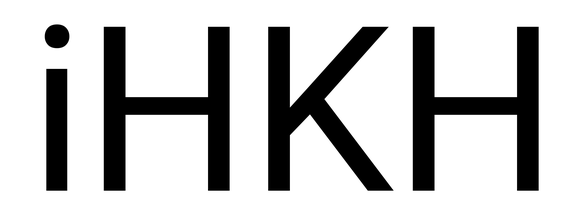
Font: Roboto_Regular